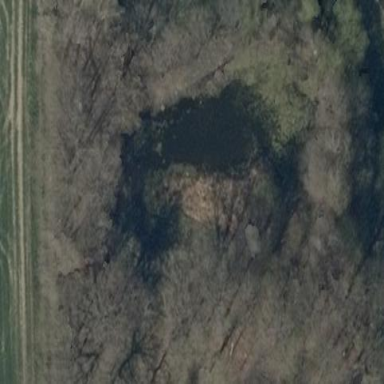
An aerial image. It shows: Serene pond surrounded by nature.